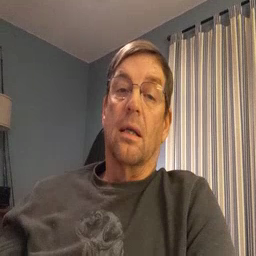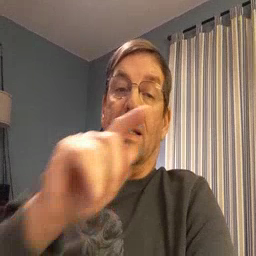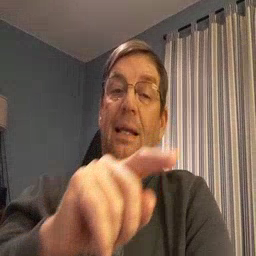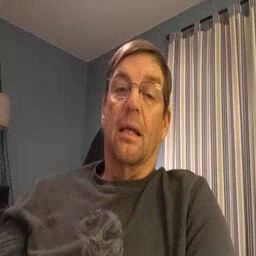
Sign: hesheit